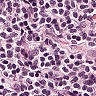
Metastatic tissue present: no